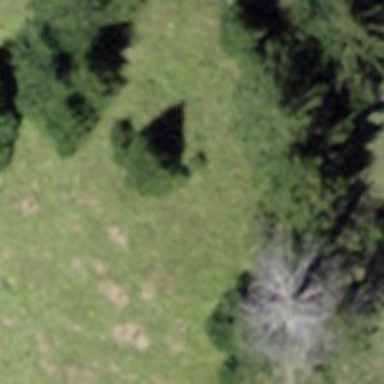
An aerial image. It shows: Patch of scrub vegetation.